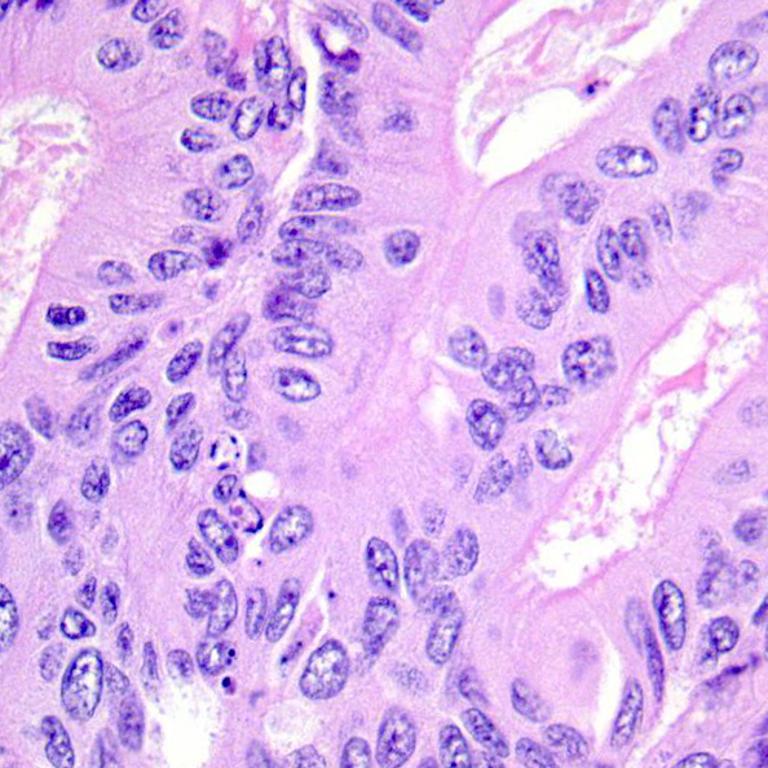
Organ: colon
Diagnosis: adenocarcinomas